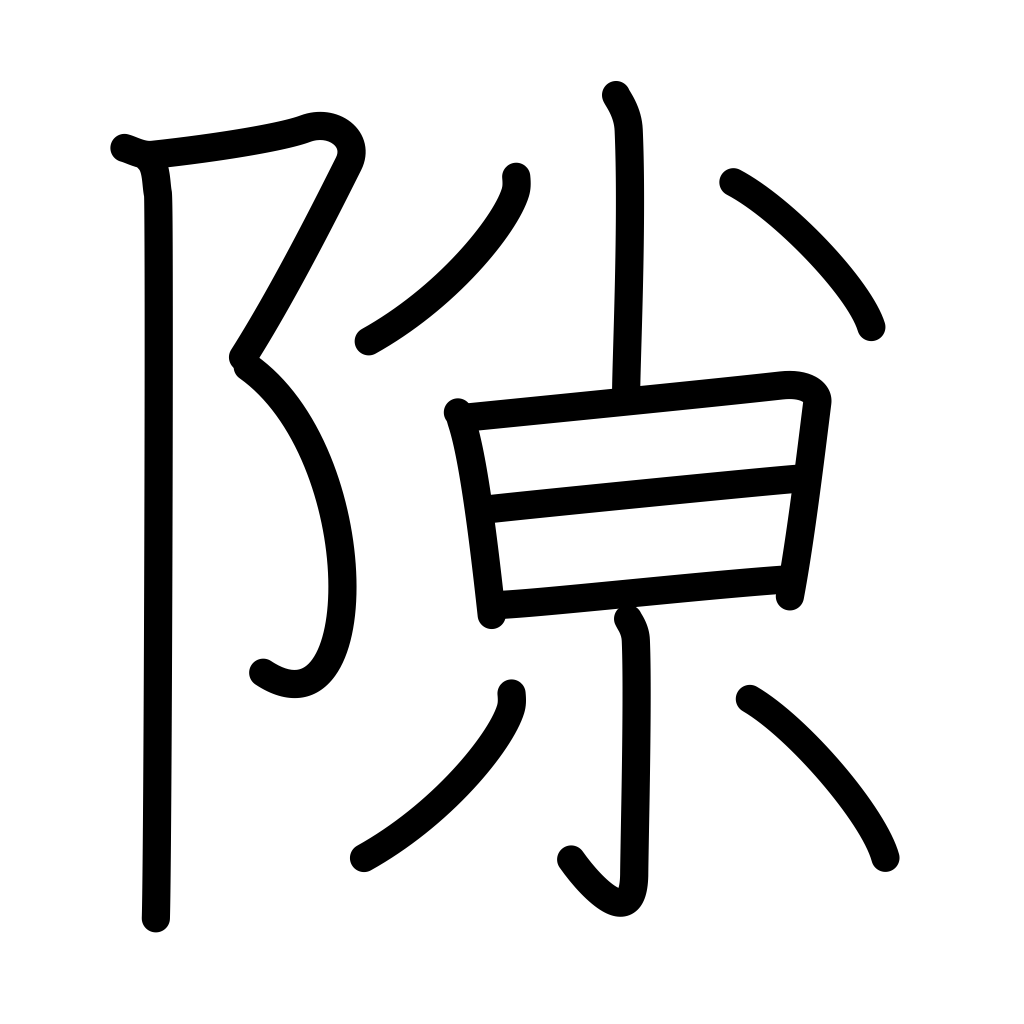
Meaning: crevice, fissure, discord, opportunity, leisure